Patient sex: F
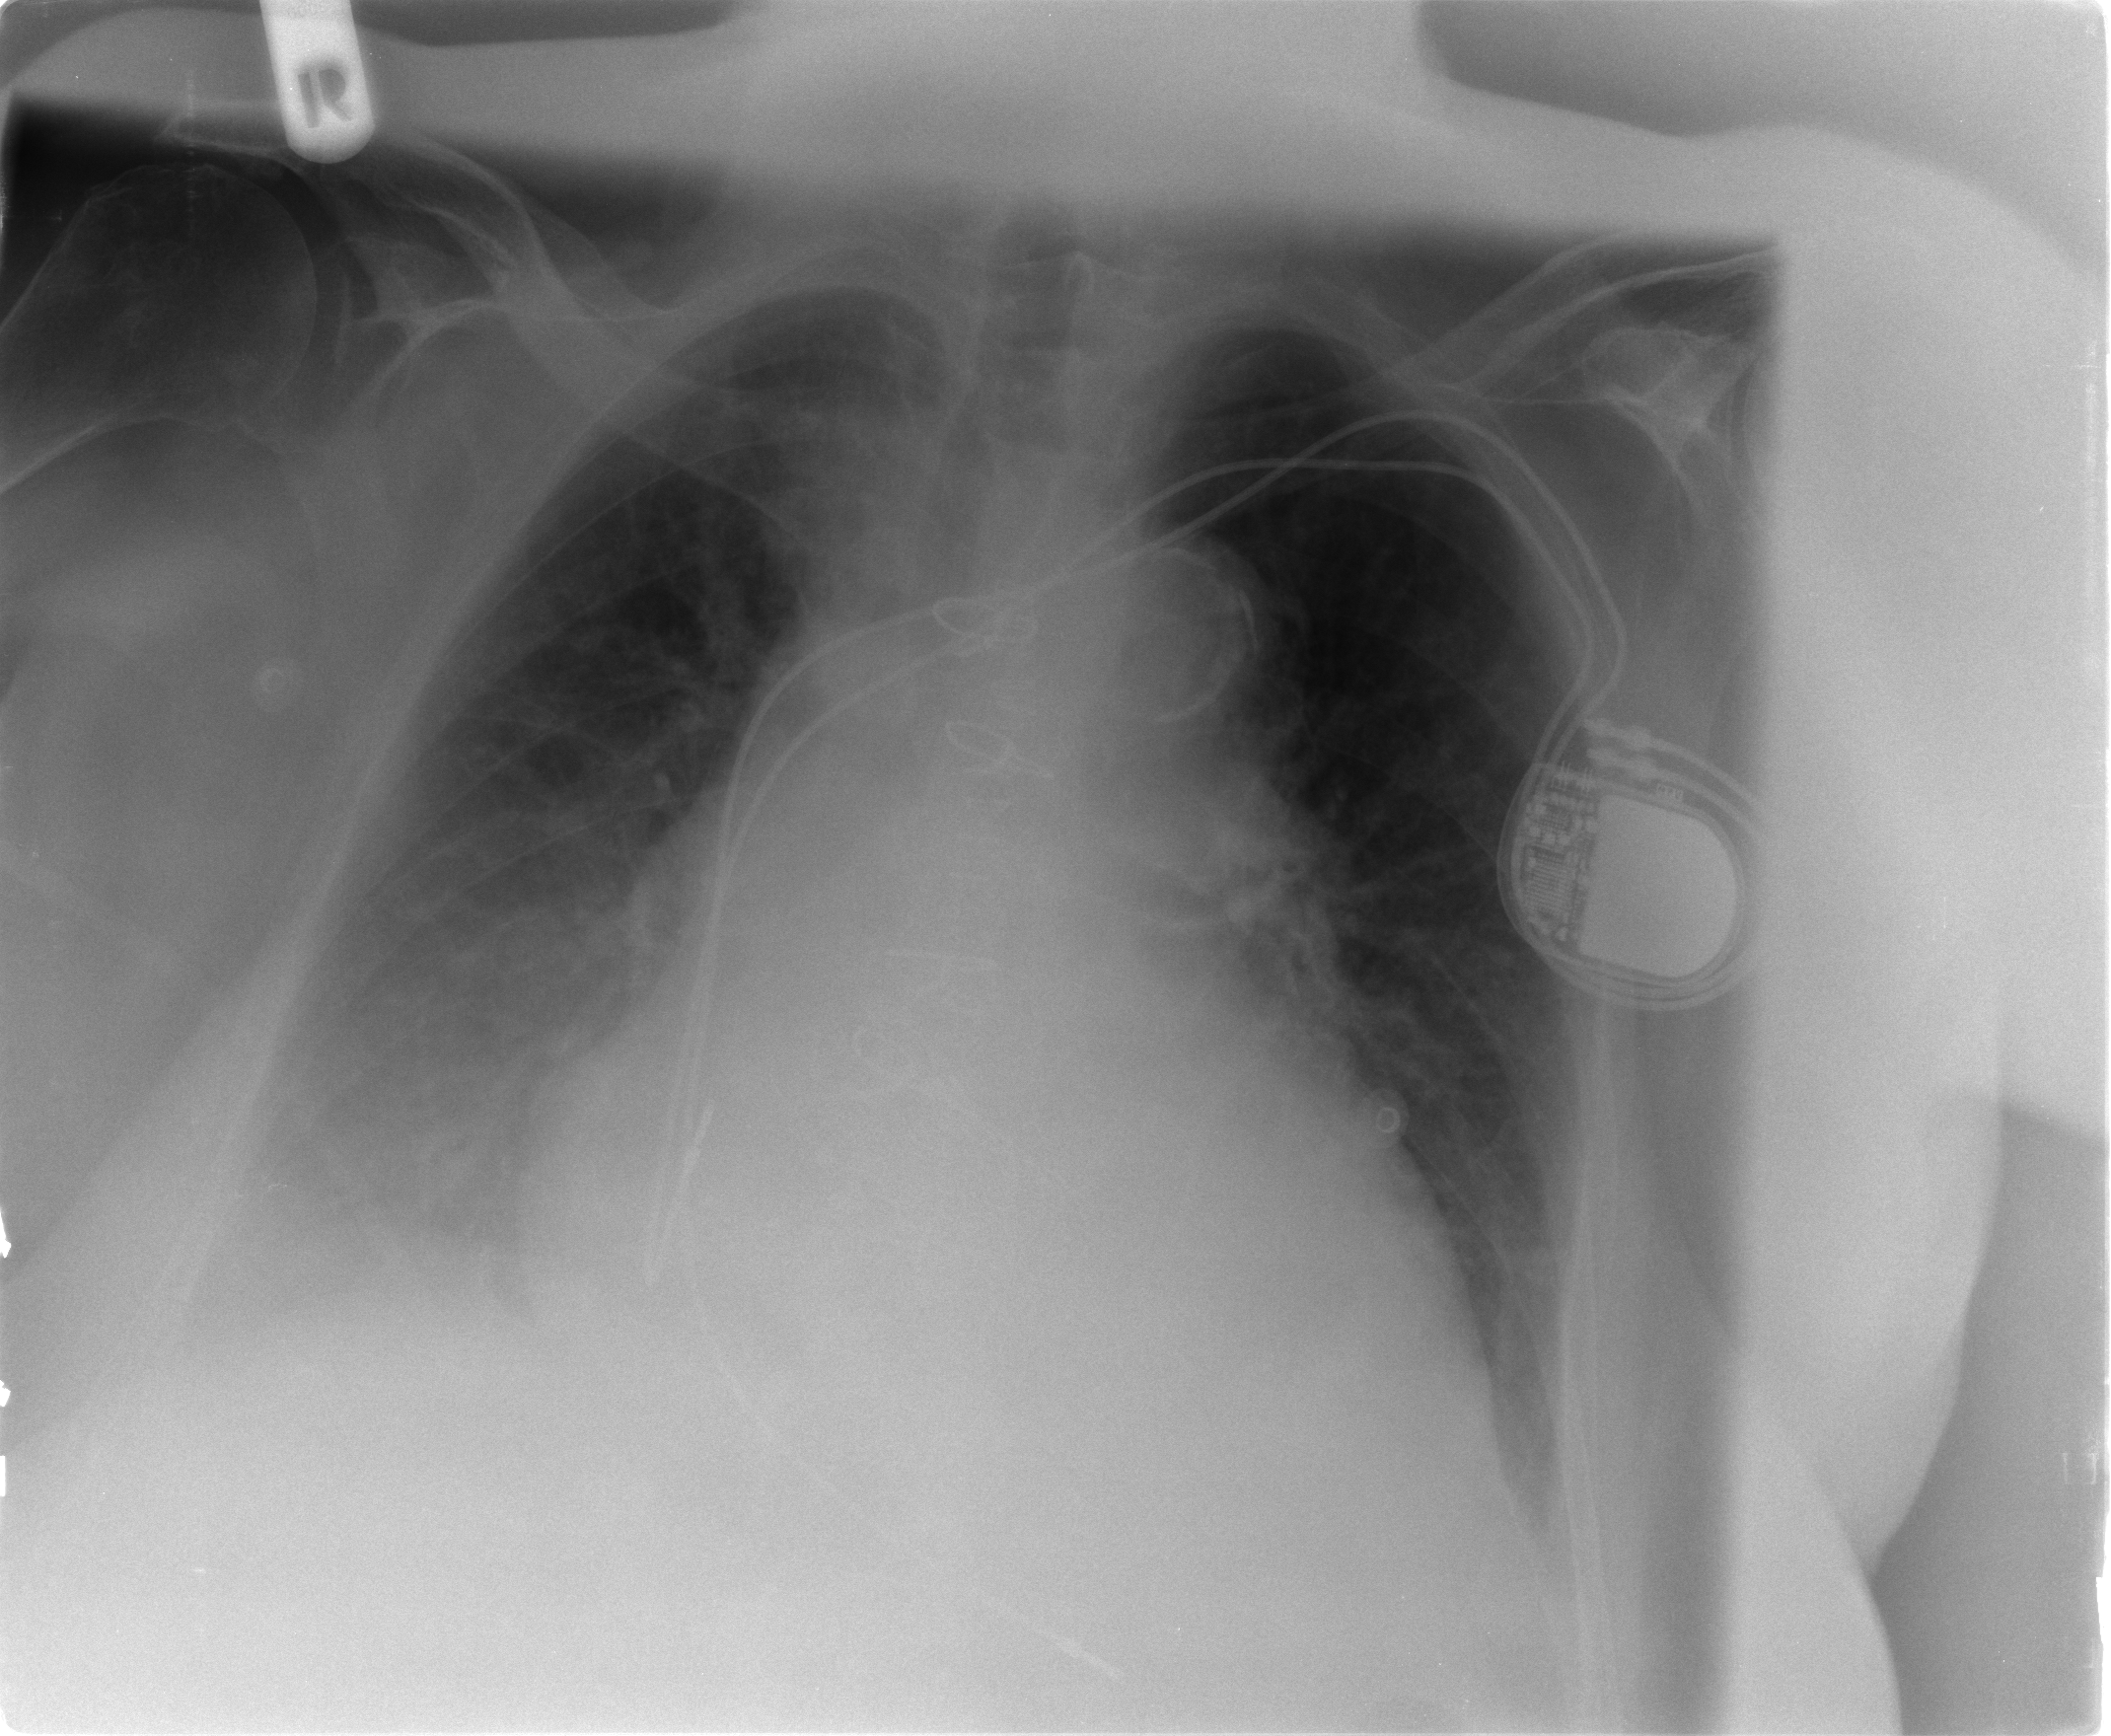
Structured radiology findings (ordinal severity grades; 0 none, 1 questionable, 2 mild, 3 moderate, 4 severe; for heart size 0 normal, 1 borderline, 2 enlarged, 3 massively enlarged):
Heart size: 2
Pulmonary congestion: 2
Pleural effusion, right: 2
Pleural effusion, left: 2
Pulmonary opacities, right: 0
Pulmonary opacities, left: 0
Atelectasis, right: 2
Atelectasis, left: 2